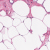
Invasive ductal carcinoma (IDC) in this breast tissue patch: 0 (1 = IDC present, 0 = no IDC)